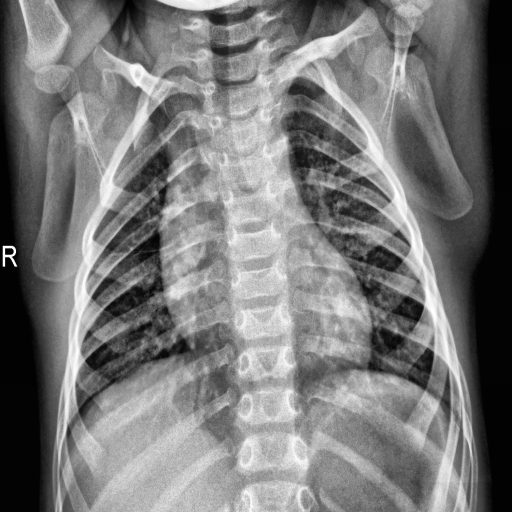
Finding: NORMAL